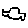
Label: car